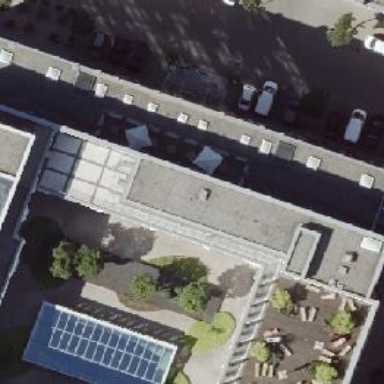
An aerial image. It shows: Hotel.